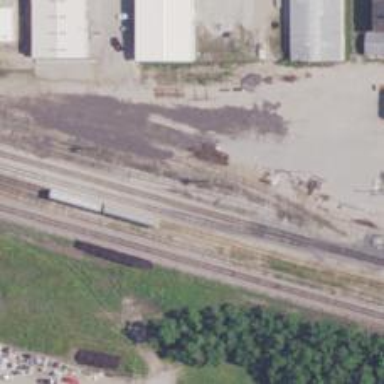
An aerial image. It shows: Railway siding for service.